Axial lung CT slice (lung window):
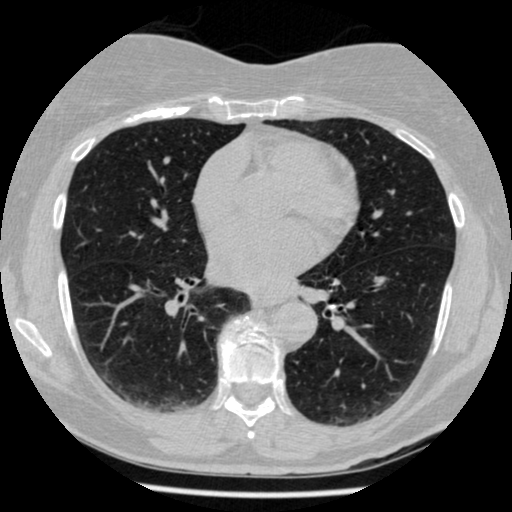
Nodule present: no